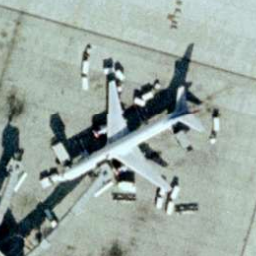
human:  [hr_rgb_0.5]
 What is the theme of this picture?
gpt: airport